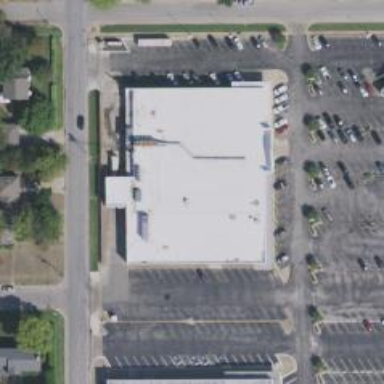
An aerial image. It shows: Pharmacy providing healthcare services.